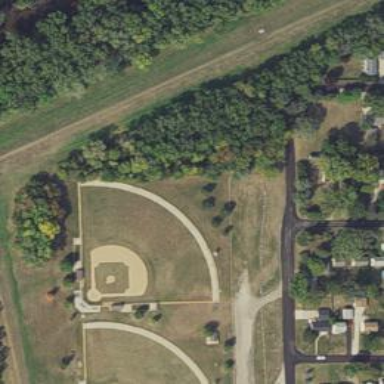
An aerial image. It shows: Baseball pitch for leisure and sports activities.